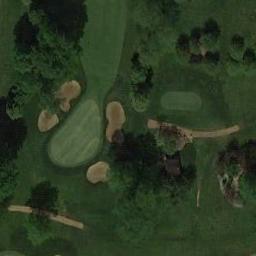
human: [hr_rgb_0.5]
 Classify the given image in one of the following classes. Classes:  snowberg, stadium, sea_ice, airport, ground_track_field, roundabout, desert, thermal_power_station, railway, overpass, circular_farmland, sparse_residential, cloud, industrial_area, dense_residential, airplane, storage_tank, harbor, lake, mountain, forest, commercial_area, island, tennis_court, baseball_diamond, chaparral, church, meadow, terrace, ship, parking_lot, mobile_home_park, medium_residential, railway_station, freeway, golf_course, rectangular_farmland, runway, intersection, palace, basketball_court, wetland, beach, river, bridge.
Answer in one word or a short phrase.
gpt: golf_course